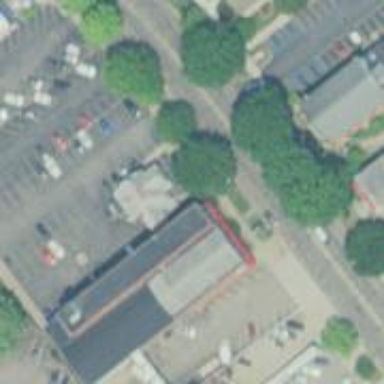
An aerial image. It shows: Retail building.